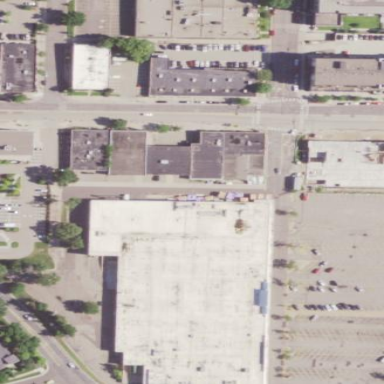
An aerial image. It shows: Retail building housing department store.